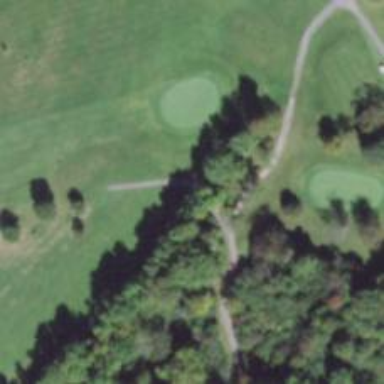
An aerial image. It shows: Path for both road and golf.